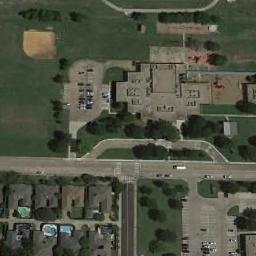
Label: baseball_diamond